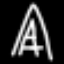
Label: The Eiffel Tower